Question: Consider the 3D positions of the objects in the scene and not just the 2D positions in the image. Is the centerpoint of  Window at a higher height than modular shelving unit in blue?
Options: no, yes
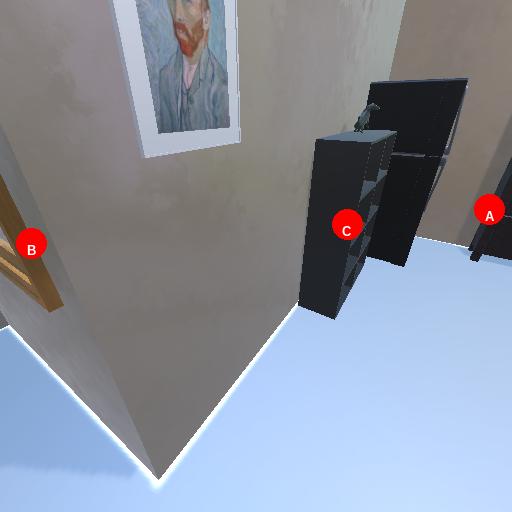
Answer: no